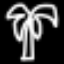
Label: palm tree